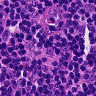
Metastatic tissue present: no